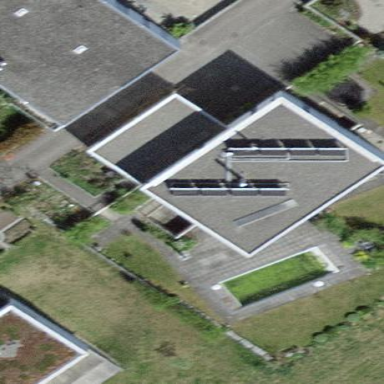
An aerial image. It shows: Flat-roofed house.